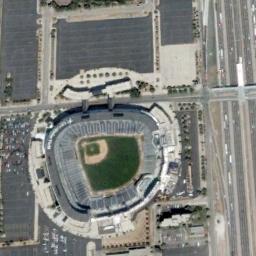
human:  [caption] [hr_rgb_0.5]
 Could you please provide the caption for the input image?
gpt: The stadium is next to some roads and parking lot .

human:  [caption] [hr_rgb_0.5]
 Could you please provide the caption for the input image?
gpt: The fan-shaped stadium is surrounded by the parking lot and the road, And there is some vegetation around it .

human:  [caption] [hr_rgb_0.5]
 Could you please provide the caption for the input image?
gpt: The stadium has a blue roof on three sides and a red roof on the other side .

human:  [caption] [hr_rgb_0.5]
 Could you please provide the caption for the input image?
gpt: Many buildings of different shapes are beside the stadium .

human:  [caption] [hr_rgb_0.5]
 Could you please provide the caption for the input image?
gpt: There are some cars on the parking lot beside the stadium .